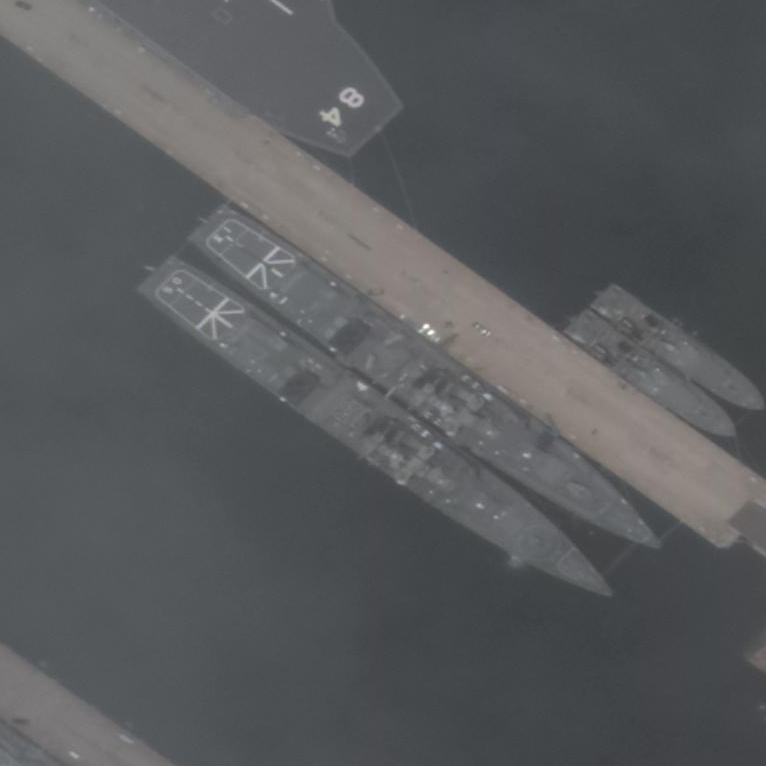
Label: Murasame-class_destroyer